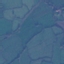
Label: Pasture